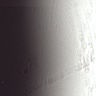
Metastatic tissue present: no